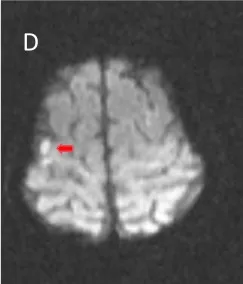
Radiological examinations of case 1 before and after intravenous immunoglobulin (IVIg). (D-F) DWI of the right cerebellum, left frontotemporal cortical area, and right frontal cortical area showing restricted diffusion of the lesion after IVIg.
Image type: radiology (mri)